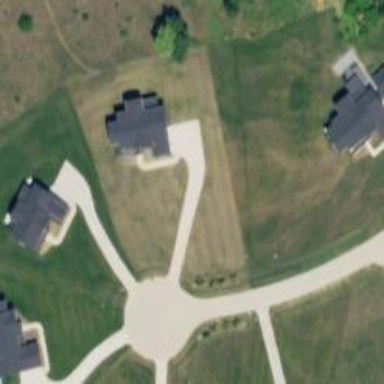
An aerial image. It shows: Driveway leading to service road.